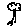
Label: tree